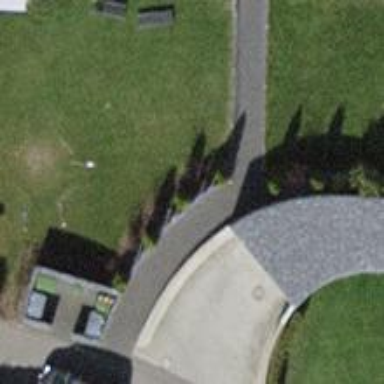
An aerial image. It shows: Footway made of paving stones.